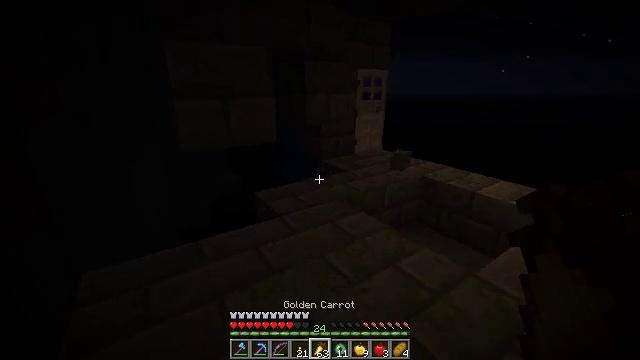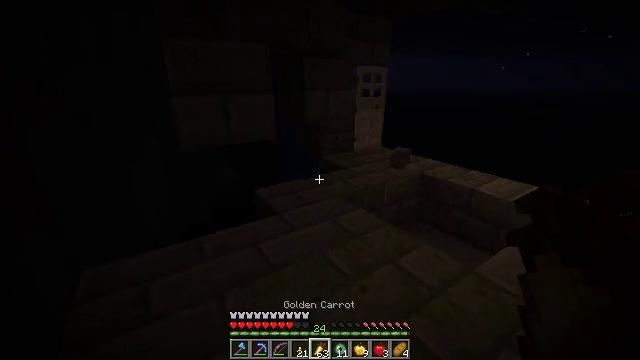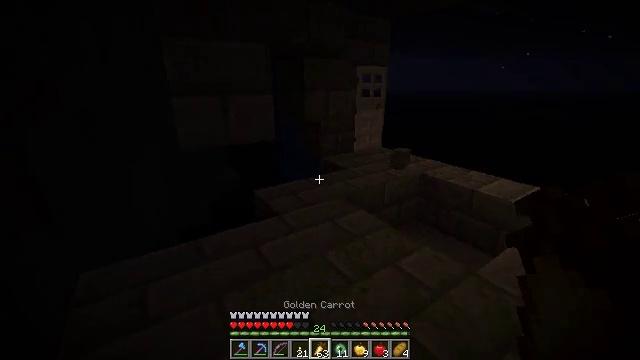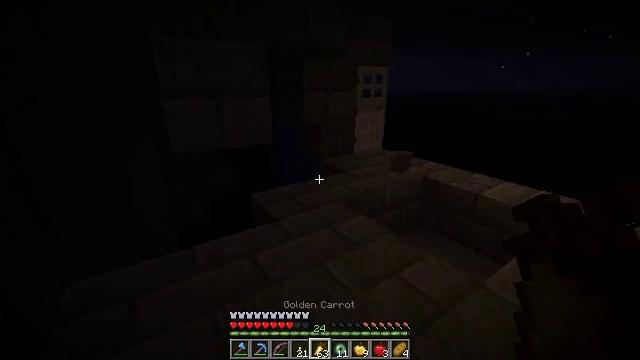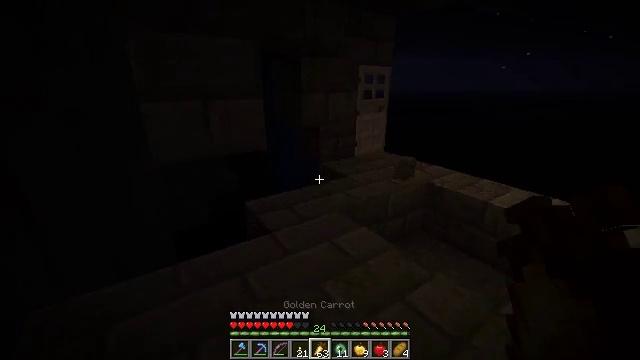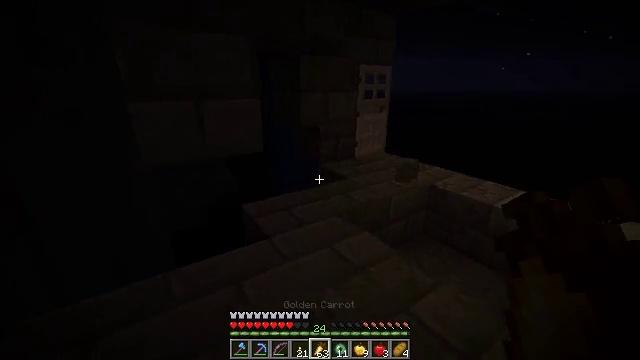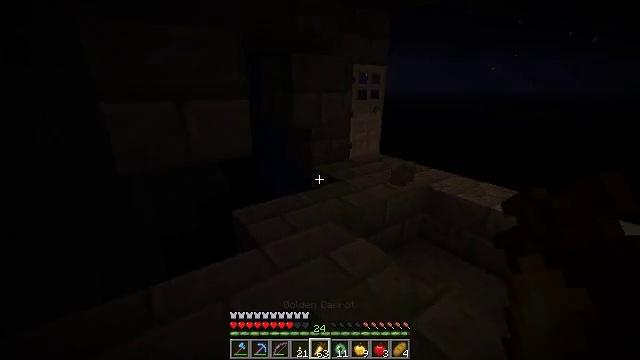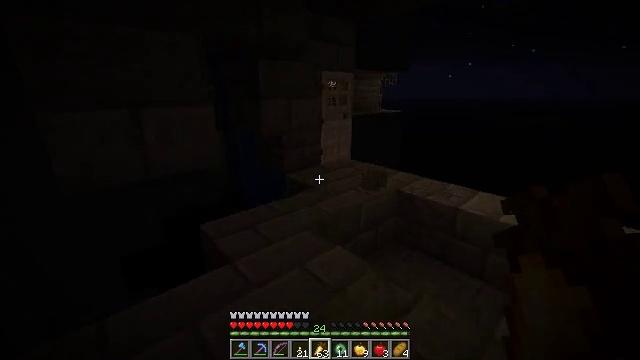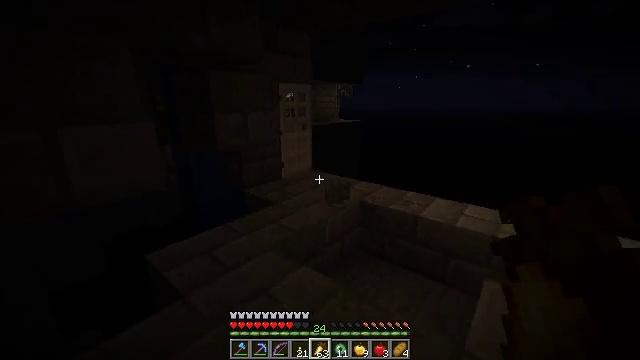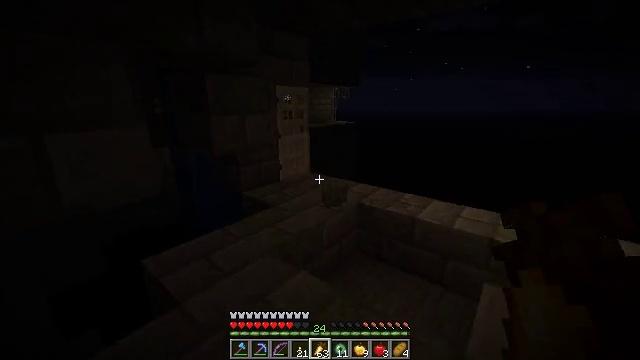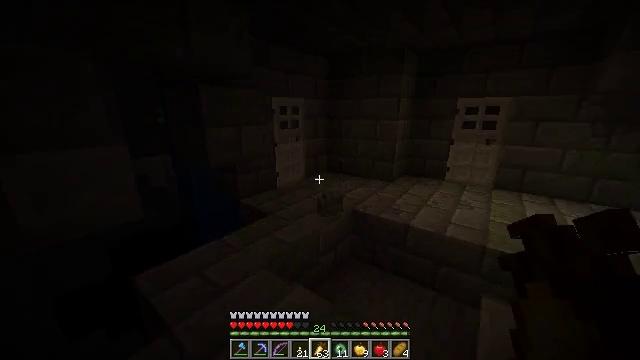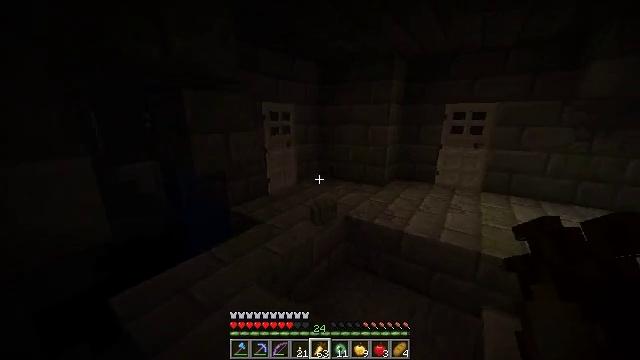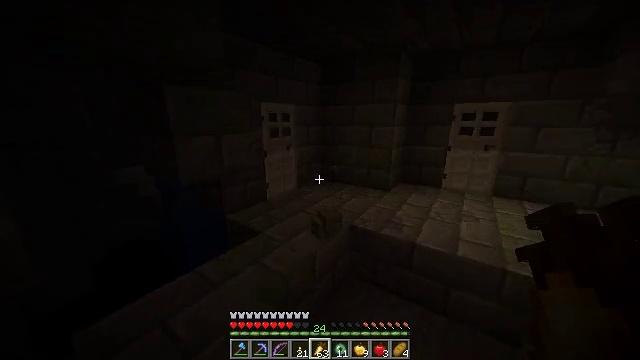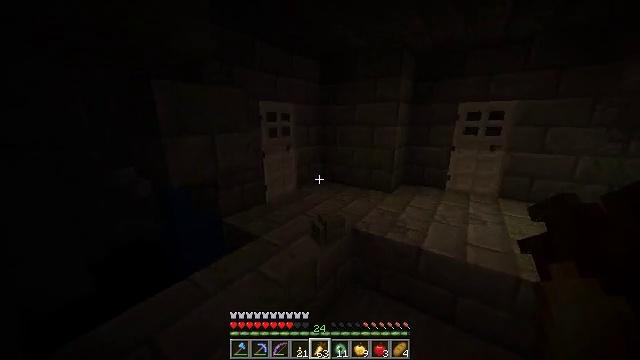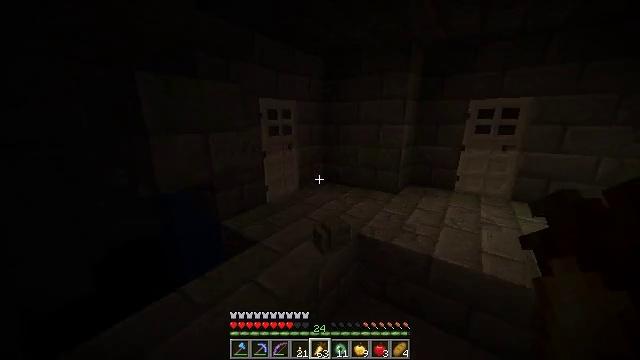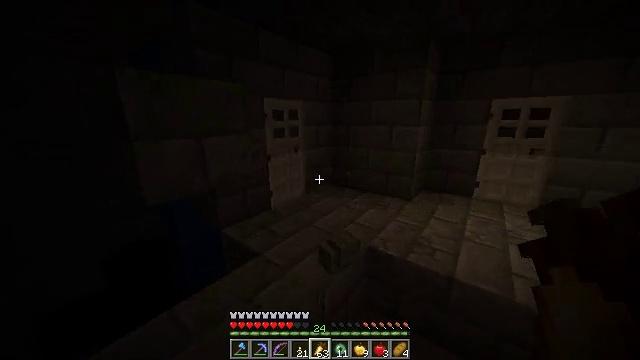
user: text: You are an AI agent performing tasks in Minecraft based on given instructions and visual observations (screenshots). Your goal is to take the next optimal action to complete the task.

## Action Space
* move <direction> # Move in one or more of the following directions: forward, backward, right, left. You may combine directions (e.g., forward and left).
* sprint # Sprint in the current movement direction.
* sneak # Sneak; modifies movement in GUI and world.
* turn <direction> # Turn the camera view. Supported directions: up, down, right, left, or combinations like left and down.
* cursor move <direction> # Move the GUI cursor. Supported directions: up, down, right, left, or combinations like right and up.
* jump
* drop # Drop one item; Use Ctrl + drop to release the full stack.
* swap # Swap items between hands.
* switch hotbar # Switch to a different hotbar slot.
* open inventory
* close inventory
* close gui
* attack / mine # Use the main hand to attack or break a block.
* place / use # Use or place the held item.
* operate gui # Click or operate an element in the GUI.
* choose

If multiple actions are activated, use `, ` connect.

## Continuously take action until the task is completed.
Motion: motion action
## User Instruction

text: Gather the iron door by mining it.
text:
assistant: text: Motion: no_op
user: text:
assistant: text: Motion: move forward
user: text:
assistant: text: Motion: move forward
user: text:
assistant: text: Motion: move forward
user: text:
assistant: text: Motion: move forward
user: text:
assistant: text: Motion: turn right
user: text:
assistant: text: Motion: turn right and up
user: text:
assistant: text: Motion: move forward, turn right and up
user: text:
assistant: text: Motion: move forward
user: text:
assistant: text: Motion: move forward, sprint, turn right
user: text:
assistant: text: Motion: move forward, sprint, turn right
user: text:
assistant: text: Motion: move forward
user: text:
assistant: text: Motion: move forward
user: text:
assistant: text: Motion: move forward
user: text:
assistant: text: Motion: turn left
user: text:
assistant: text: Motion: turn left
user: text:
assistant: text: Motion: move forward, turn left and up
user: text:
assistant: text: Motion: move forward, turn left
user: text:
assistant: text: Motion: move forward
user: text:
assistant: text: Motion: move forward
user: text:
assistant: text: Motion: move forward
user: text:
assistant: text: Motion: move forward
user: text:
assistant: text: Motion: move forward
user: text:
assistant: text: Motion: move forward
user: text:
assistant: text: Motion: move forward, turn right
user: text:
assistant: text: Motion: move forward, turn right
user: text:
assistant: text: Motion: move forward and move right
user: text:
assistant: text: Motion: move forward and move right
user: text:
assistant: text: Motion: move forward and move right
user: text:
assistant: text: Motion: turn left